Field crop: maize
Growth stage: 2
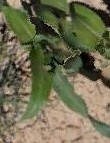
Species: maize